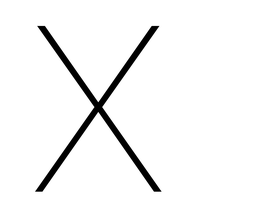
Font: Roboto_Thin